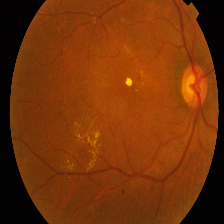
Diabetic retinopathy grade: Proliferative DR